Question: This is an 8-digit puzzle. Find the minimum number of steps to restore it.
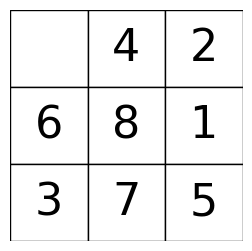
Answer: 24